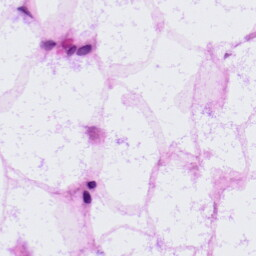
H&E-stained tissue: LymphNode